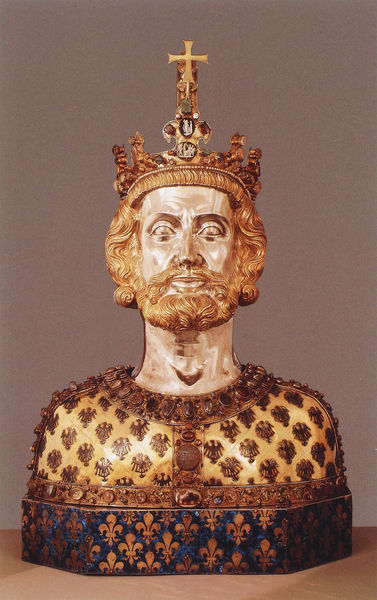
Titel: Reliquienbüste Karls des Großen, mit der Krone Karls IV.
Standort: Herkunftsort: Prag (EU - Tschechische Republik); Herkunftsort: Aachen (EU - D)
Institution: Aachen, Domschatz
Schlagwörter: adler, blau, mann, frankreich, bart, gold, knopf, krone, skulptur, blue, crown, kaiser, king, könig, priest, white, face, hair, nose, yellow, büste, pattern, brown, kreuz, lilie, hand, man, head, eyes, male, bust, mouth, beard, eagle, cross, curls, sculpture, statue, marble, emperor, human, royal, neck, religion, god, chest, lips, shoulders, cheek, reliquiar, bronze, holz, rich, fleur de lis, forehead, lily, fleur, adamsapfel, dragons, jewelry, gems, jewel, karl, hed, farbe, portait, plastik, bear, brows, curly, throat, jewels, eagles, kopfreliquiar, lys, schnitzerei, preist, majesty, glossy, charlemagne, gewels, karl der große, jewls, jewel\